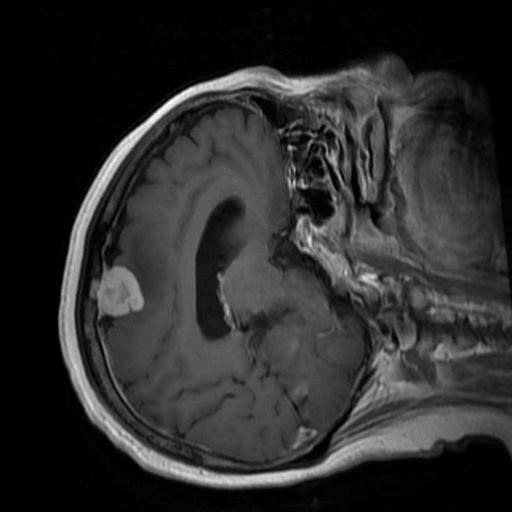
Label: brain_menin